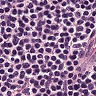
Metastatic tissue present: no